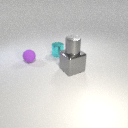
large gray metal cube in front of small purple rubber sphere